Chest X-ray. View position: PA
Patient age: 41
Patient sex: M
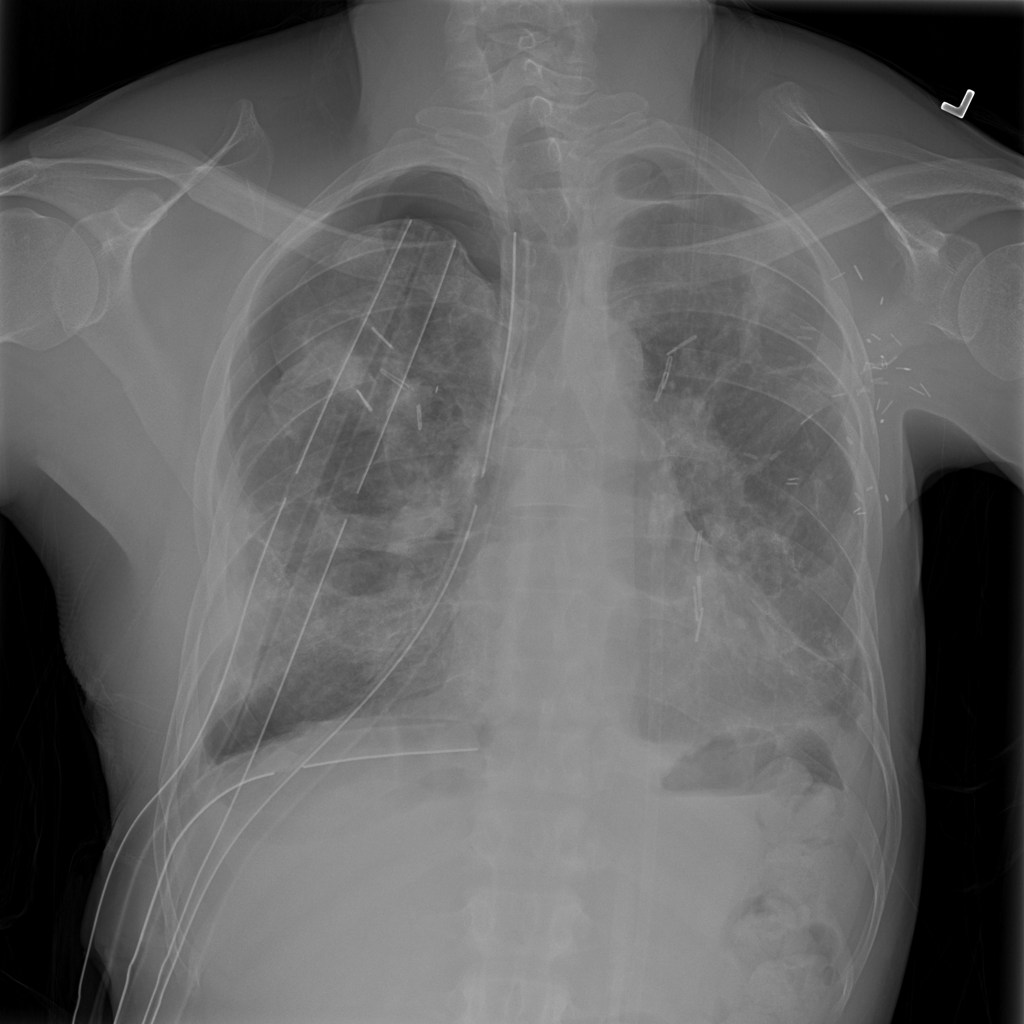
Finding: Pneumothorax